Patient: sex F, age 65
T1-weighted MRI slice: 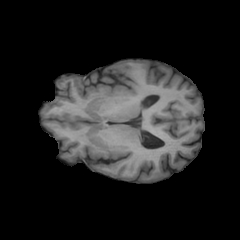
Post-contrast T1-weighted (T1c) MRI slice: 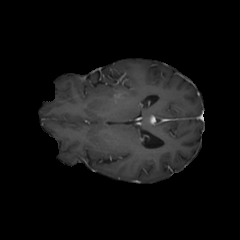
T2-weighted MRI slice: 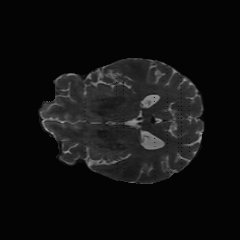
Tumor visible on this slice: yes
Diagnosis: Glioblastoma, IDH-wildtype
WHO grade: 4